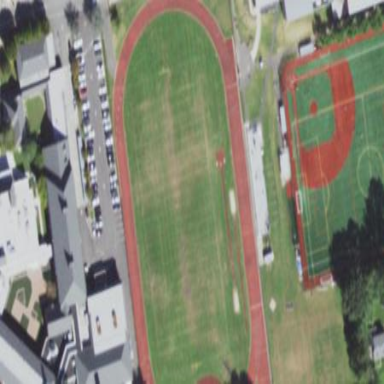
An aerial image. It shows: Track located within leisure land area.